Aerial crown-view tile of a tropical tree (Barro Colorado Island, Panama), acquired 20250217:
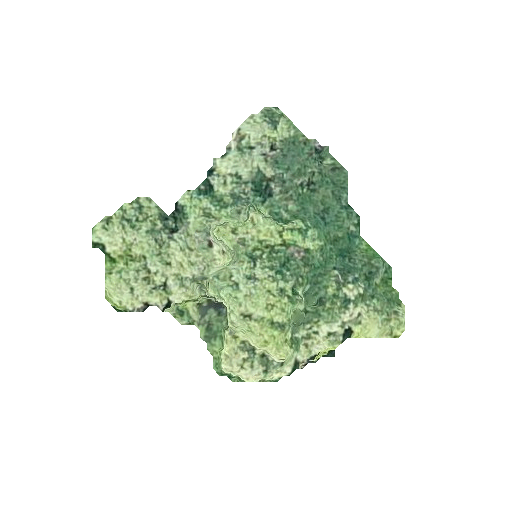
Species: Aspidosperma desmanthum
GBIF accepted scientific name: Aspidosperma desmanthum
Crown area: 72.334 m²